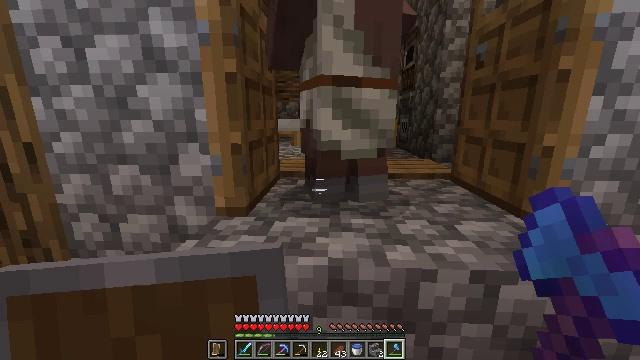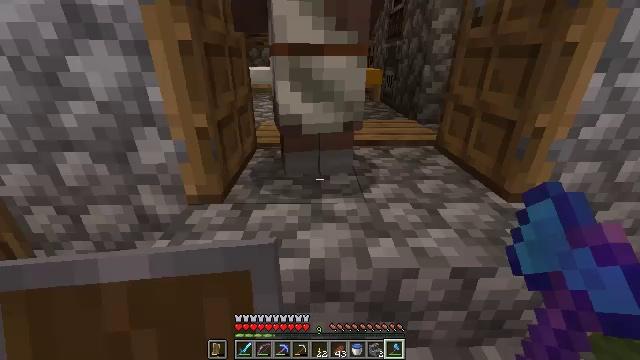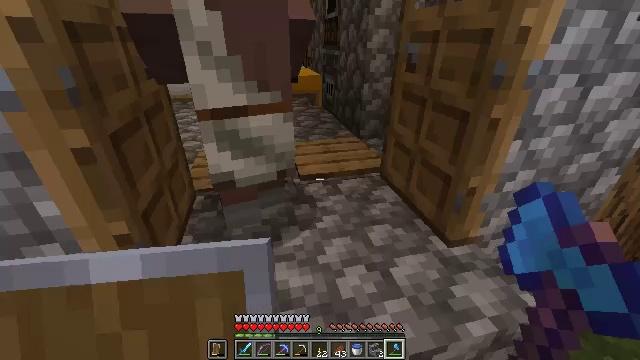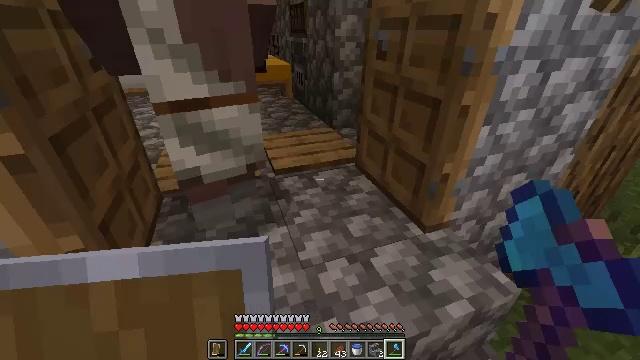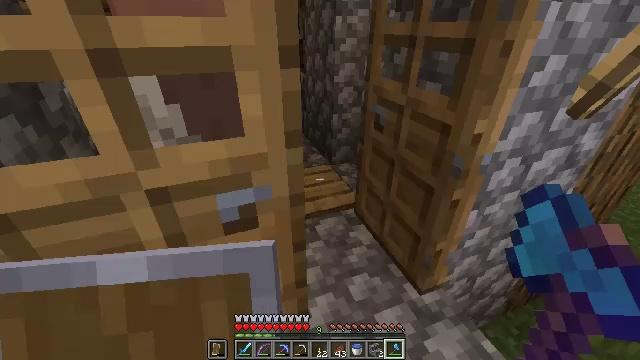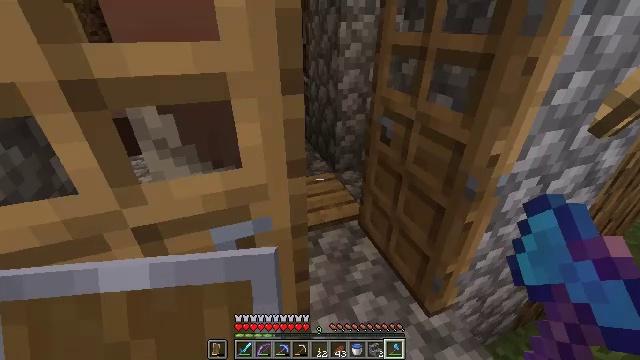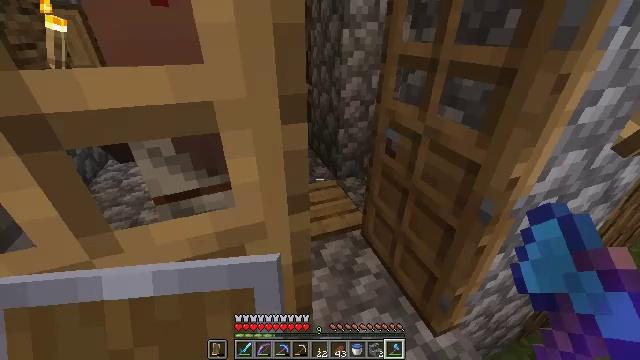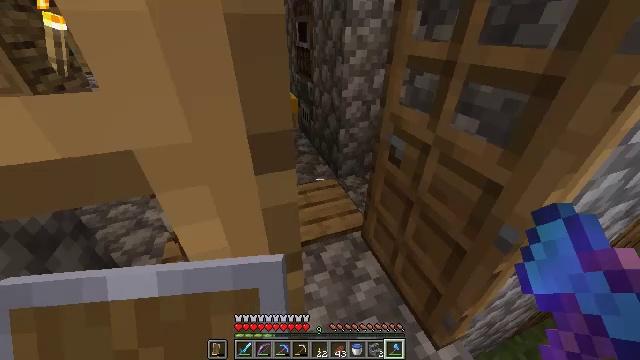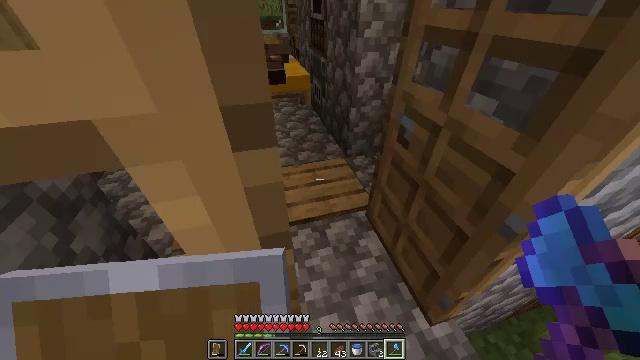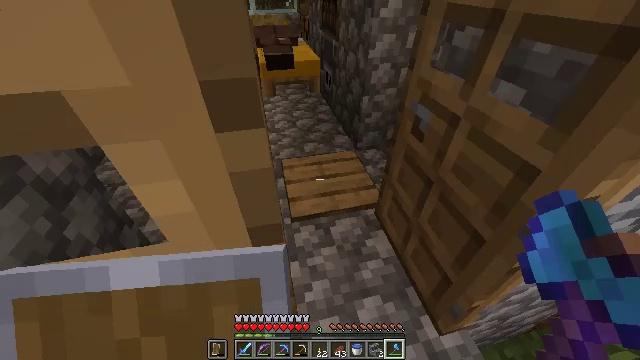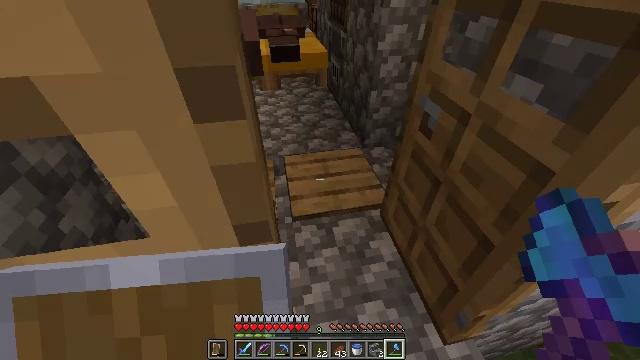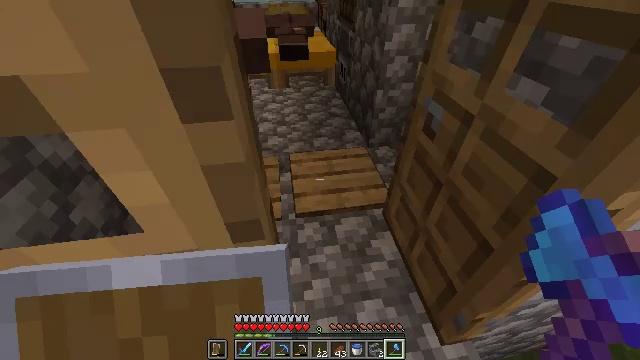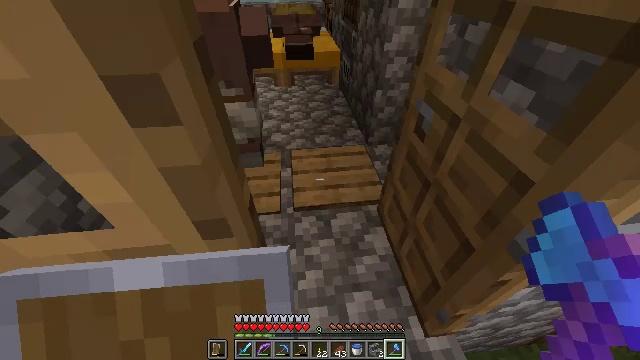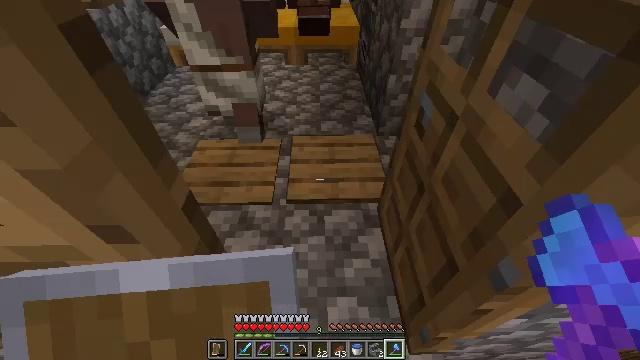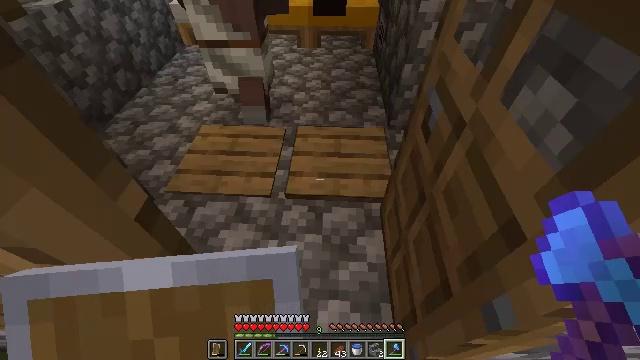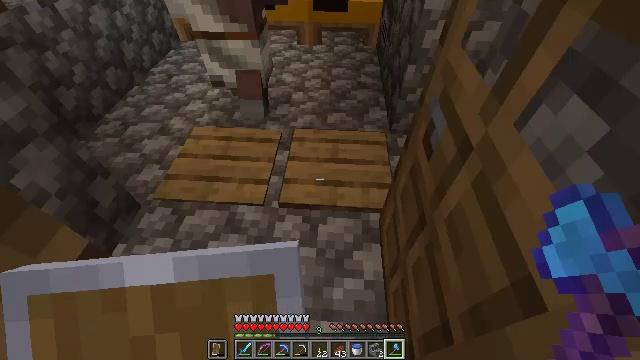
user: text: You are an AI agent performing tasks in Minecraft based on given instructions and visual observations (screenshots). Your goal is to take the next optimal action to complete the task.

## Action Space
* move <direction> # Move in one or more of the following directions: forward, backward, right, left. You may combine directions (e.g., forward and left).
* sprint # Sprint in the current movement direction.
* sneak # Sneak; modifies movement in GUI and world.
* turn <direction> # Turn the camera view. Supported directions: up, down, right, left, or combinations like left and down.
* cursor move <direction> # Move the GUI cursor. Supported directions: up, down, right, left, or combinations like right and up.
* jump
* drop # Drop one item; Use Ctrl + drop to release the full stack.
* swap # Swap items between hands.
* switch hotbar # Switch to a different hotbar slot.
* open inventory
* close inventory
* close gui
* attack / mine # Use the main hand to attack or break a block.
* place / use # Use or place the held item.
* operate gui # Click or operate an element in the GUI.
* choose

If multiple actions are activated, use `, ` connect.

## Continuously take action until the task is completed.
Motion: motion action
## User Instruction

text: Break the oak pressure plate to recycle it.
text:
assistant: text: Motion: move forward, turn right and down
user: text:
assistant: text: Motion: move forward, turn right and down
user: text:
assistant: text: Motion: turn right and down
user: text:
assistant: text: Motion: no_op
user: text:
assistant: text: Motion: move forward
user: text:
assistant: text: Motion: move forward
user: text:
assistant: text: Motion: move forward, turn down
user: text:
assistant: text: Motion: turn left and down
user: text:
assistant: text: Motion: turn left and down
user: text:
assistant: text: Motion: move forward, turn left
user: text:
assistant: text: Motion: move forward and move right, turn left
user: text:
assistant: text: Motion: move forward and move right, turn left and down
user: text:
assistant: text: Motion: move forward and move right, turn left and down
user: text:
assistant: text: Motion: move forward, turn left and down
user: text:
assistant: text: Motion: move forward
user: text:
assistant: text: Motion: move forward
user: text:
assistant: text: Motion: move forward, turn down
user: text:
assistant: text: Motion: turn down
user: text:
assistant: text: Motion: turn down
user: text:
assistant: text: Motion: no_op
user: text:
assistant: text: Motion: attack / mine
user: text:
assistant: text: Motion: attack / mine
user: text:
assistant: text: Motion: attack / mine
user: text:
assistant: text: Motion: attack / mine
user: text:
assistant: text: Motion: attack / mine
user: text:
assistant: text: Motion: turn left and up, attack / mine
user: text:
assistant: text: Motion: turn left and up
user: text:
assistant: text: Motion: attack / mine
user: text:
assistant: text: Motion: attack / mine
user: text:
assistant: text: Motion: attack / mine